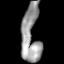
Tissue: skin
Cell type: Epithelial cells
Senescence score: 0.239
Nuclear area (px): 993
Mean DAPI intensity: 152.659